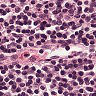
Metastatic tissue present: no